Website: apple
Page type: address-validator
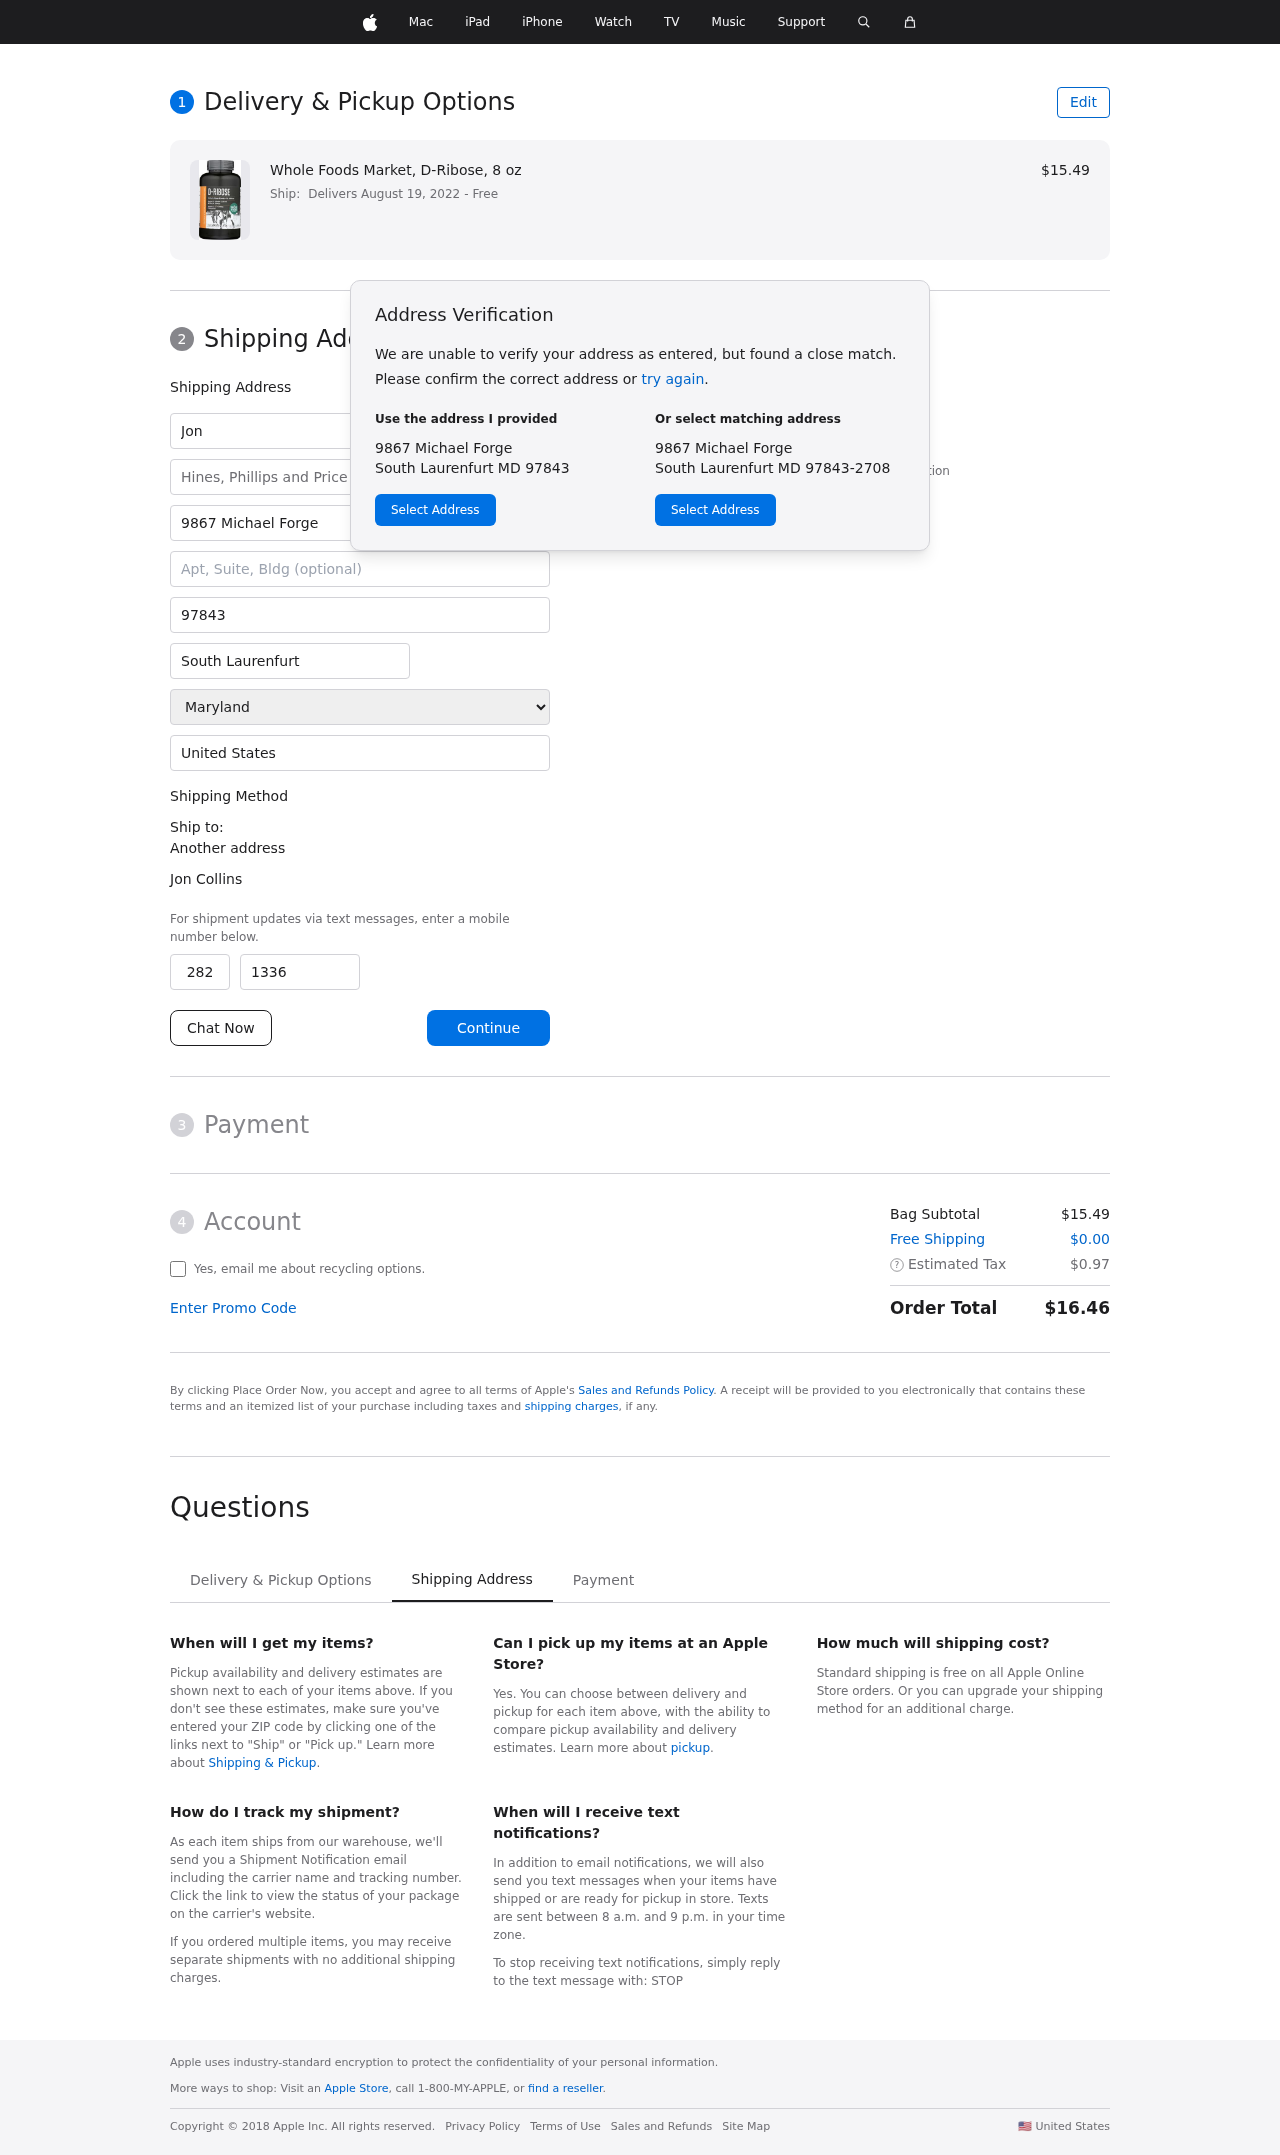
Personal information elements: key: PII_CITY
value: South Laurenfurt
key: PII_COMPANY
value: Hines, Phillips and Price
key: PII_COUNTRY
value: United States
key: PII_FIRSTNAME
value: Jon
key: PII_FULLNAME
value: Jon Collins
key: PII_LASTNAME
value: Collins
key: PII_PHONE_AREA
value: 282
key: PII_PHONE_SUFFIX
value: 1336
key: PII_POSTCODE
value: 97843
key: PII_STATE
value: Maryland
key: PII_STREET
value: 9867 Michael Forge
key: PII_CITY_STATE_ZIP
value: South Laurenfurt MD 97843
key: PII_STATE_ABBR
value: MD
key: PII_POSTCODE_FULL
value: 97843
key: PII_STATE_ABBR2
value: MD
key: PII_POSTCODE_NUMERIC
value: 97843
Product elements: key: PRODUCT1_NAME
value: Whole Foods Market, D-Ribose, 8 oz
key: PRODUCT1_PRICE
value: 15.49
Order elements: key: ORDER_DELIVERY_DATE
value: Delivers August 19, 2022
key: ORDER_SUBTOTAL
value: $15.49
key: ORDER_SHIPPING_COST
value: $0.00
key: ORDER_TAX
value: $0.97
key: ORDER_TOTAL
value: $16.46